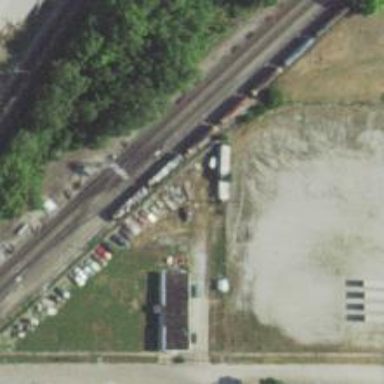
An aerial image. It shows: Railway siding with rails.